Question:
PLEASE help me with this ive tried like 50 different things on this one.
this is for a view controller for multiple pages, im pretty new to this so please if you answer try to answer as if you're teaching some one new
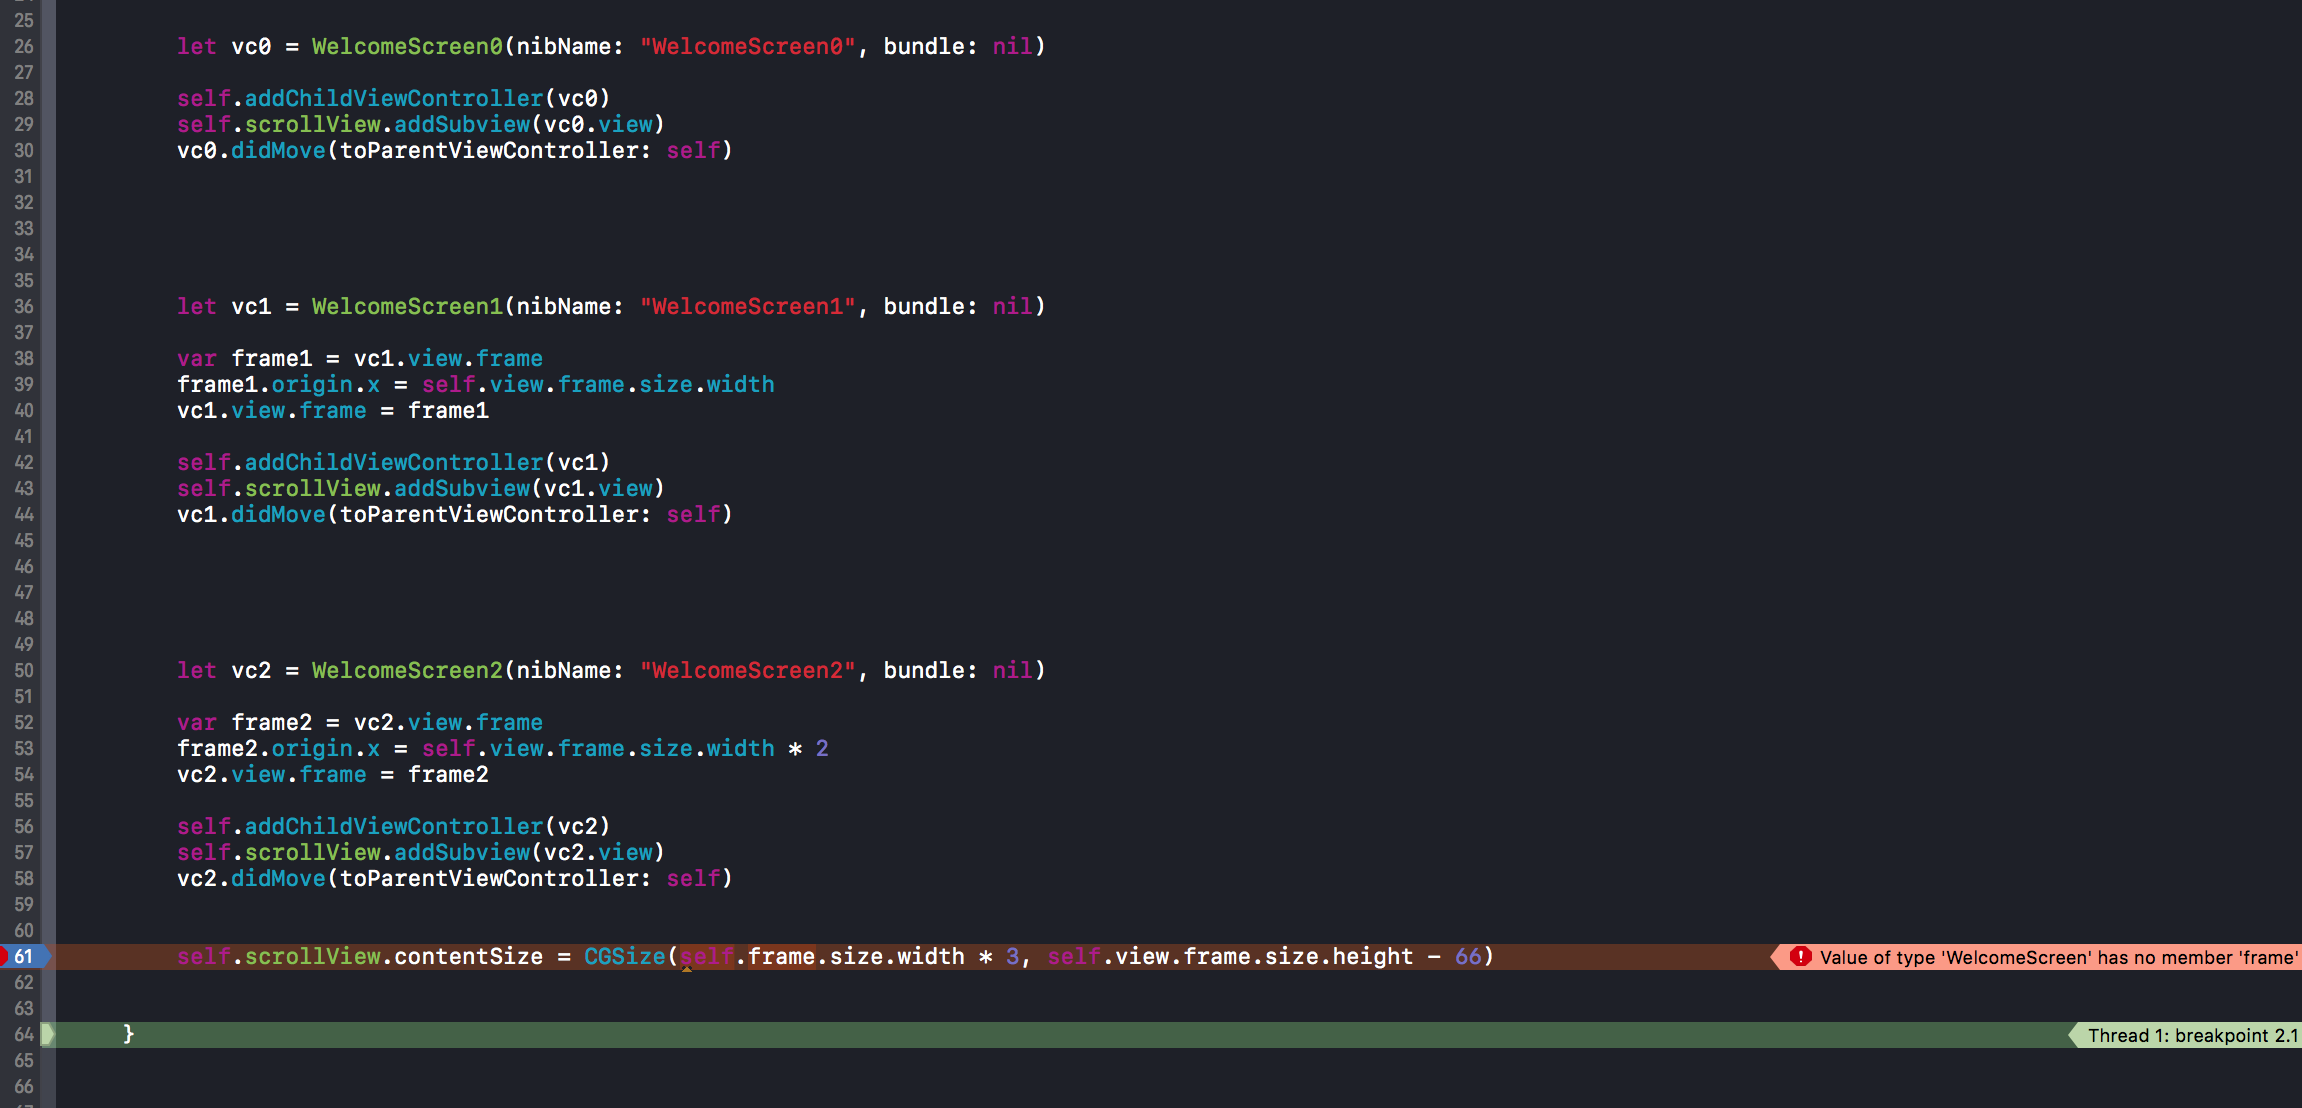
Answer: Your self object doesn't directly contain the 'view' property.
fixed code:
'''
scrollView.contentSize = CGSize(width: view.frame.size.width * 3, height: view.frame.size.height - 66)
'''